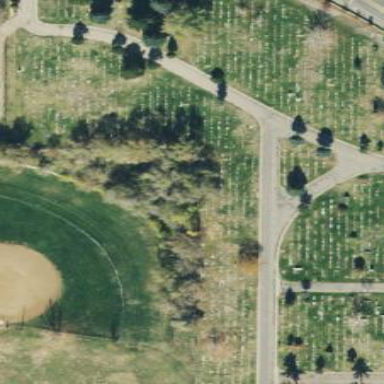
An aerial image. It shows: Sector within cemetery.